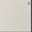
Piece: xx